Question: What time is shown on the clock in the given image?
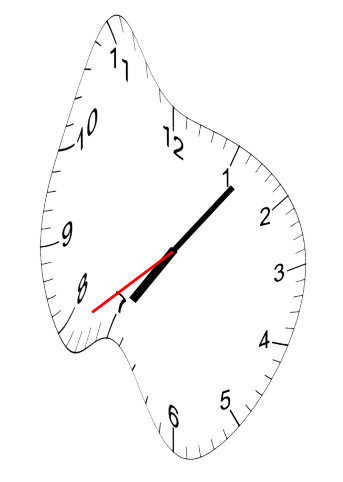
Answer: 07:06:39